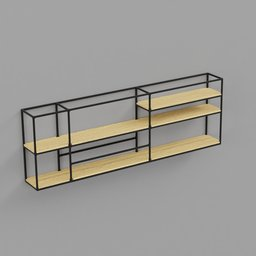
Label: furniture